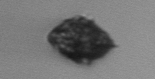
Label: Kryptoperidinium_triquetrum